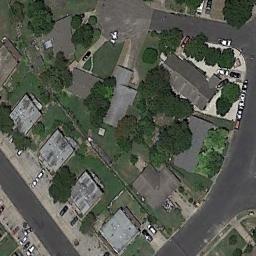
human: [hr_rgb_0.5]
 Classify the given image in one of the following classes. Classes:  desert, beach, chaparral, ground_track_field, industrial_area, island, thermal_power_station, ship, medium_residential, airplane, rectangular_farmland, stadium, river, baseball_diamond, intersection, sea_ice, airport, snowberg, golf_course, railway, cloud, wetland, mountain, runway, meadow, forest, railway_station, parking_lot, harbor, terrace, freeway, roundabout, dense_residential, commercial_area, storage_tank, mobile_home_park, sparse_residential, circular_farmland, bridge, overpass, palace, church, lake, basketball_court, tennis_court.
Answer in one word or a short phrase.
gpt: medium_residential